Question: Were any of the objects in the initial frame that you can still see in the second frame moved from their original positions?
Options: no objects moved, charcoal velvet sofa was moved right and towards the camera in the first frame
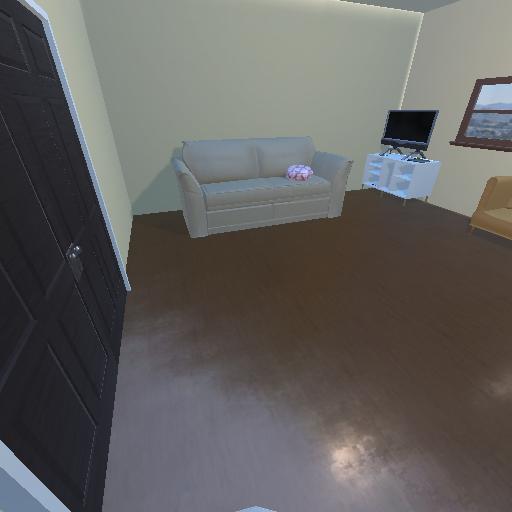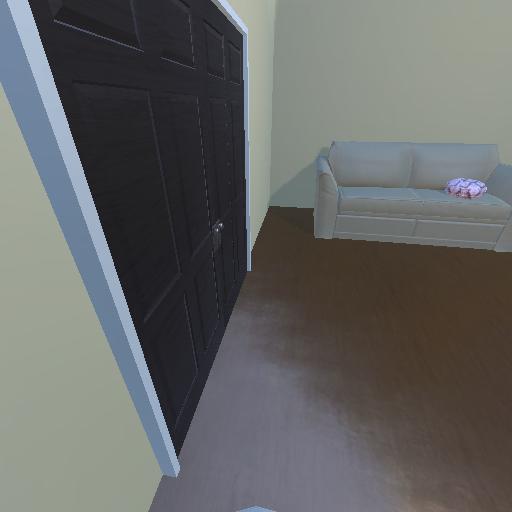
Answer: no objects moved